Chest X-ray. View position: PA
Patient age: 48
Patient sex: M
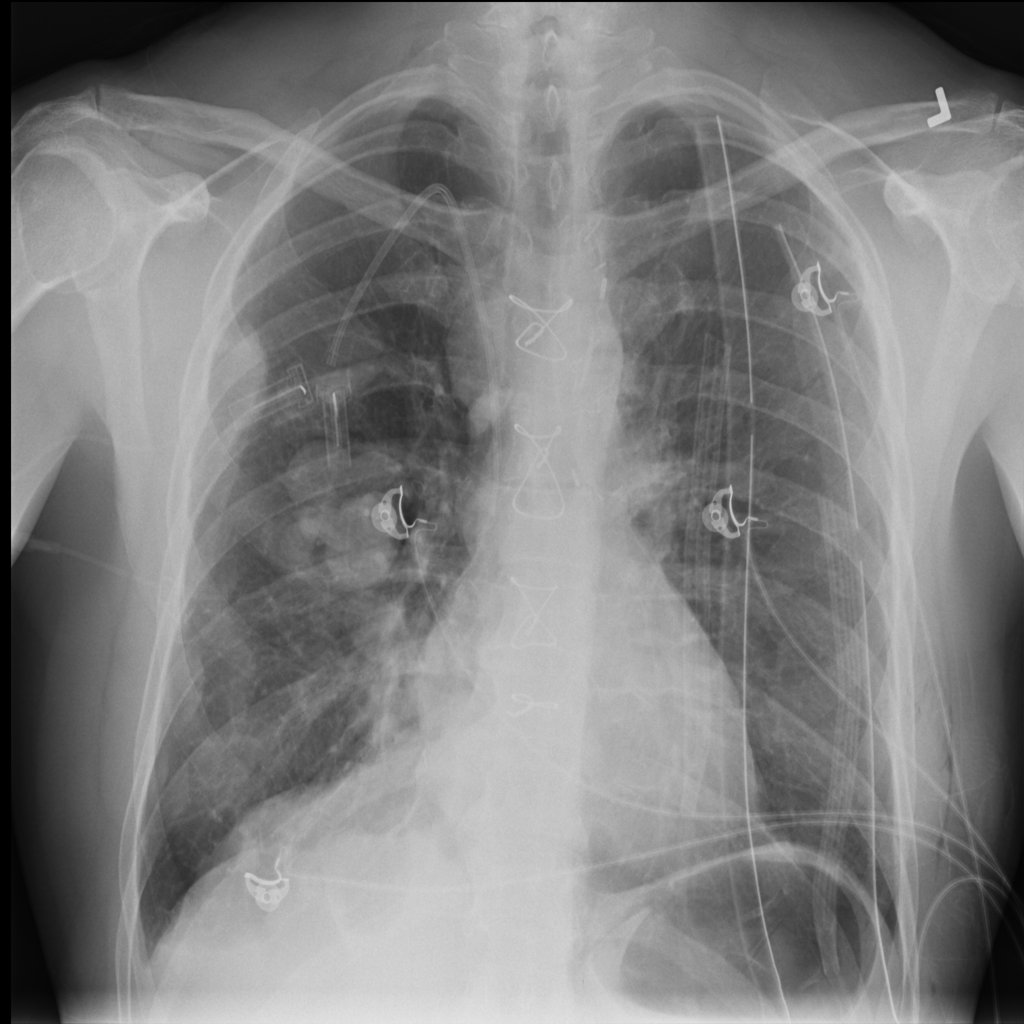
Finding: Pneumothorax